Interaction volume radius: 5 \u00c5
Interaction volume height: 15 \u00c5
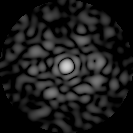
Disorder parameter: 0.7897